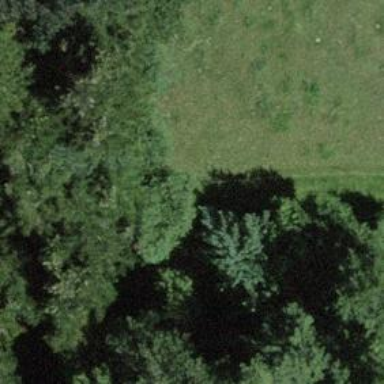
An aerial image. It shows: Path.